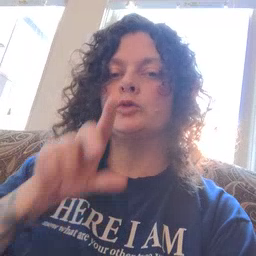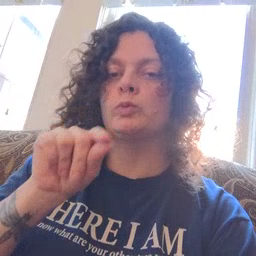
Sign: goose